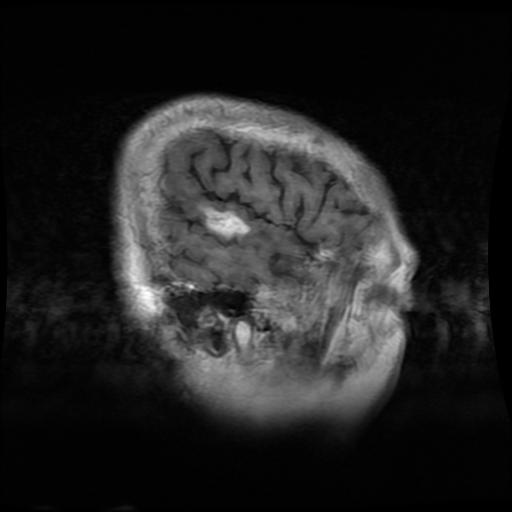
Label: glioma